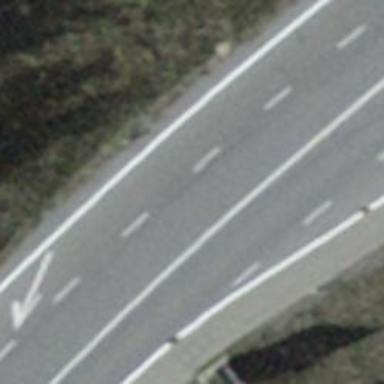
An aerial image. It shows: Primary highway with asphalt surface. There is sidewalk on the left side.